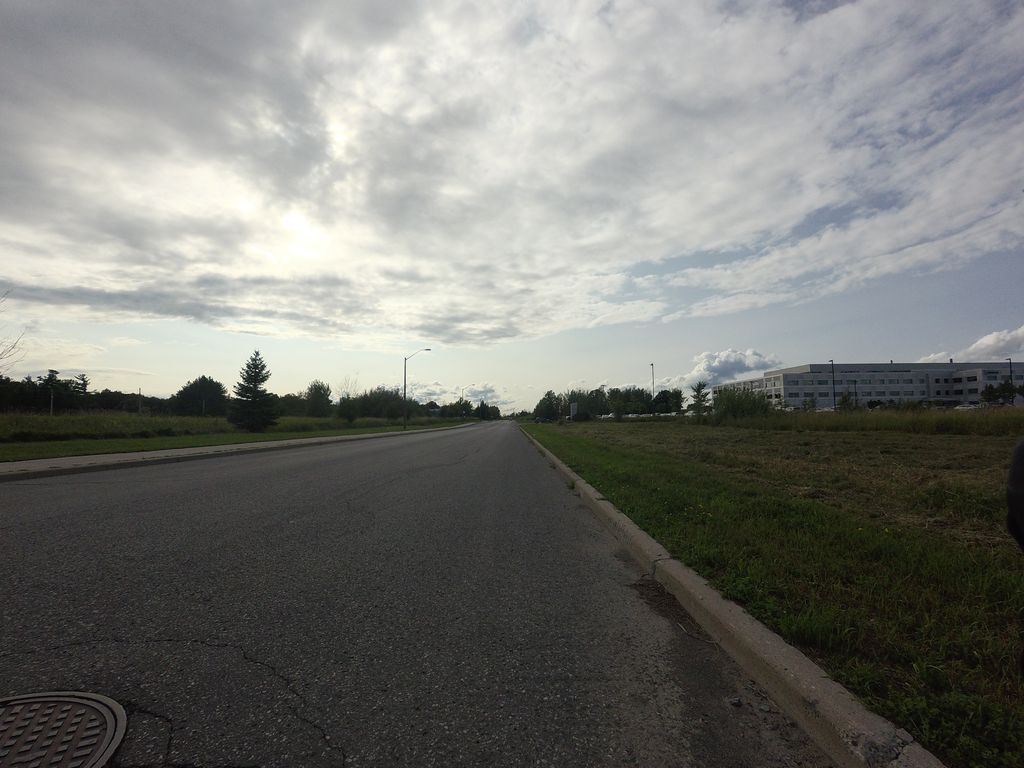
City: ottawa-gatineau